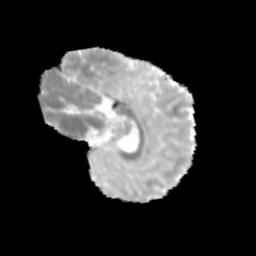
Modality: MD
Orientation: sagittal
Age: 11
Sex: male
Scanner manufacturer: siemens
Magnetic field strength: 3 T
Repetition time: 3.8 s
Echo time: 0.07 s